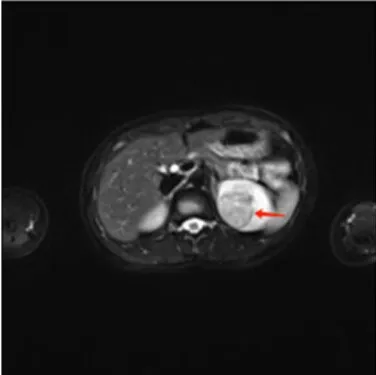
MRI image showing a solid mass in the upper pole of the kidney with long signal in T2WI:. Transverse plane.
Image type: radiology (mri)